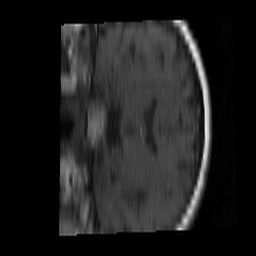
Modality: T1w
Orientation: coronal
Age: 52
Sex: female
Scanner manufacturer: philips
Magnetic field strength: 1.5 T
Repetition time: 0.4 s
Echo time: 0.0074 s